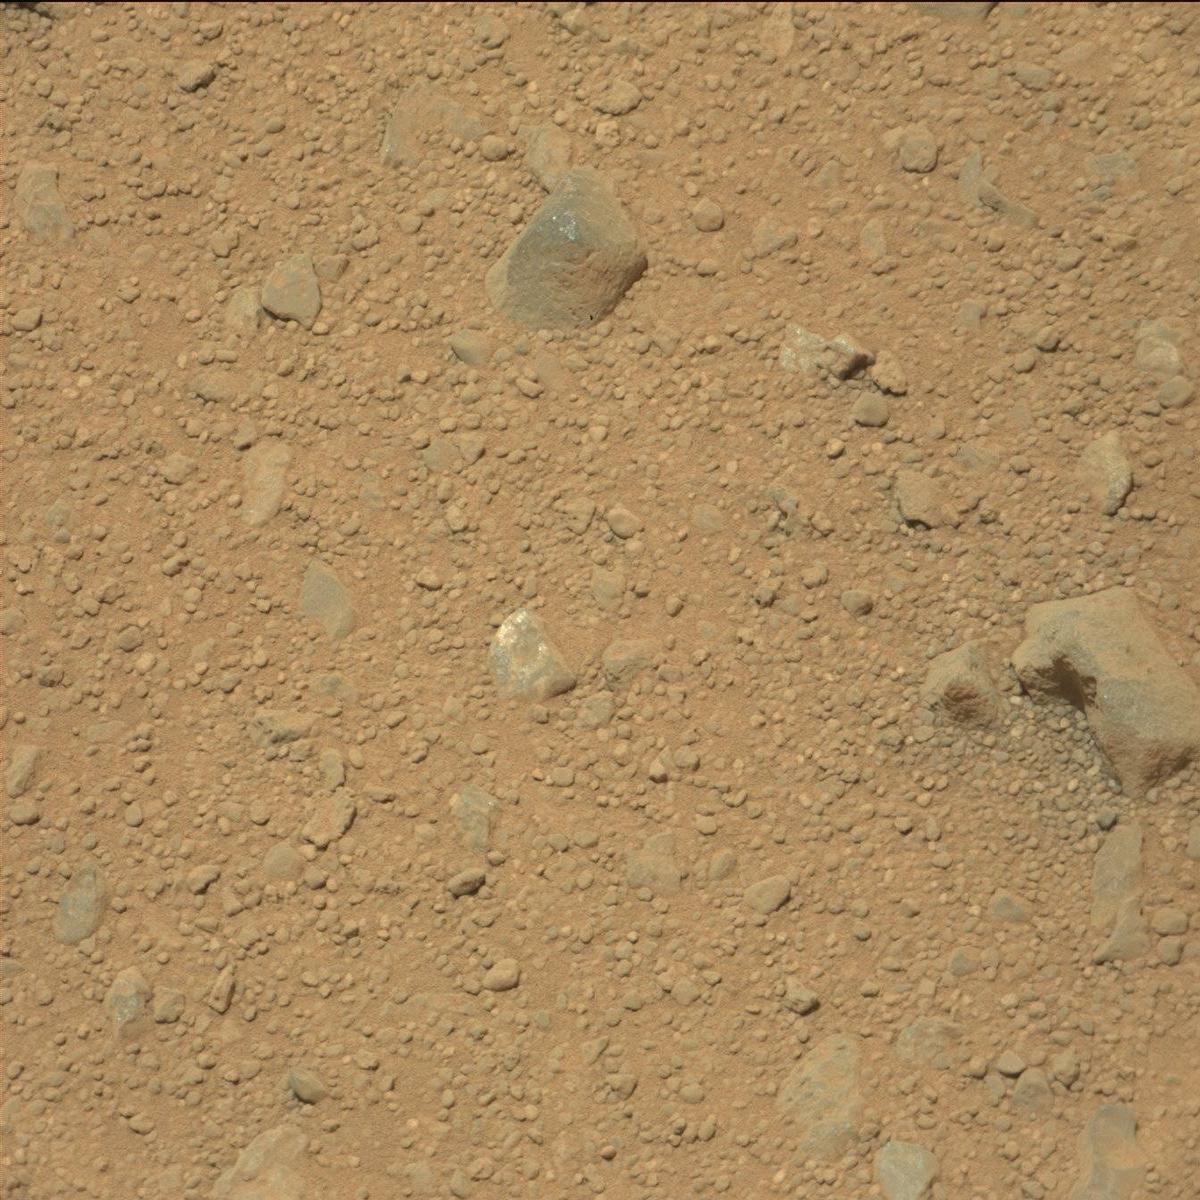
Terrain classes present: Bedrock, Sand / Soil